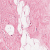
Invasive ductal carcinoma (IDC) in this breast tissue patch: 0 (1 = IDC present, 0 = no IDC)